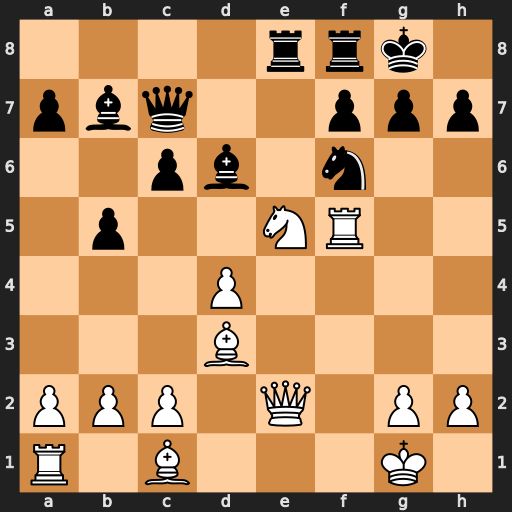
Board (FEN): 4rrk1/pbq2ppp/2pb1n2/1p2NR2/3P4/3B4/PPP1Q1PP/R1B3K1
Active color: w
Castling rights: -
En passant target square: -
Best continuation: Rxf6 Bxe5 dxe5